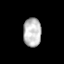
Tissue: lung
Cell type: Fibroblasts
Senescence score: 0.05988
Nuclear area (px): 503
Mean DAPI intensity: 192.002